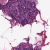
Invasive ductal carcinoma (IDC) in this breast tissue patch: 0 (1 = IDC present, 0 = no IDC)